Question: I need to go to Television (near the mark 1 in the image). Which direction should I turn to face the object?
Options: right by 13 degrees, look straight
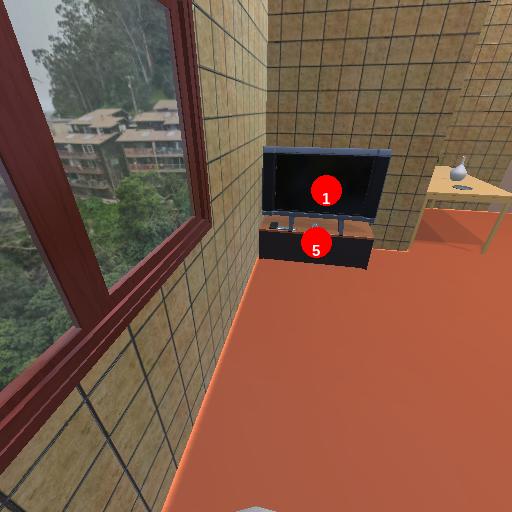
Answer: right by 13 degrees